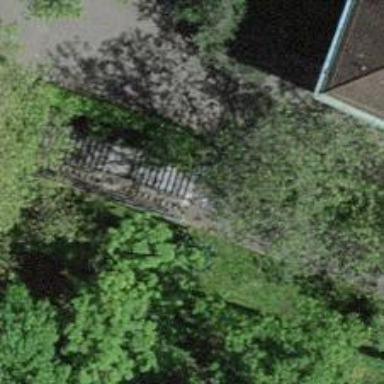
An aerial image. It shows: Steps with paving stones. There is ramp available as well.